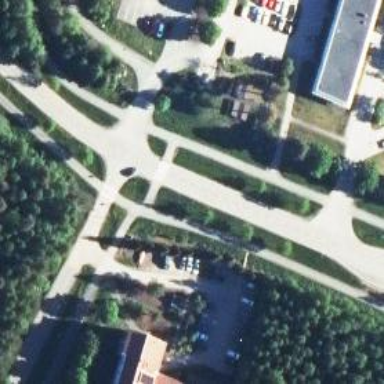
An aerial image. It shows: Cycleway.